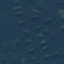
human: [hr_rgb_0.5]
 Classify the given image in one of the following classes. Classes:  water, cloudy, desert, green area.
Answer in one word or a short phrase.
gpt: green area